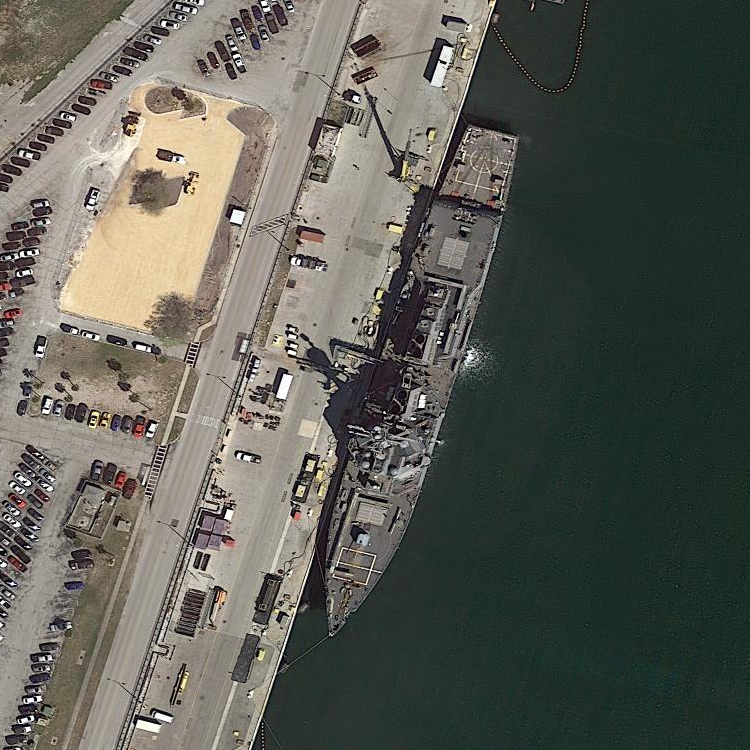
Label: destroyer